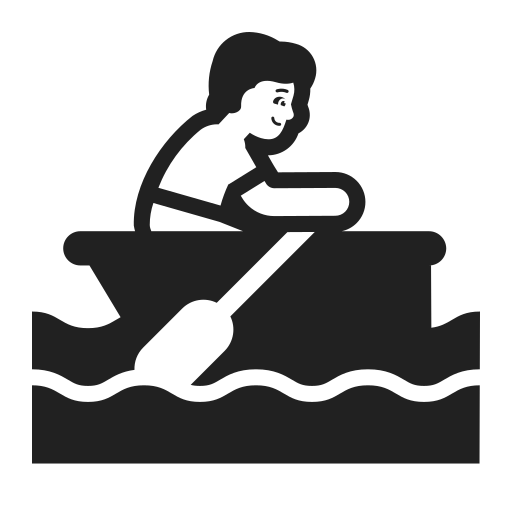
person rowing boat high contrast default